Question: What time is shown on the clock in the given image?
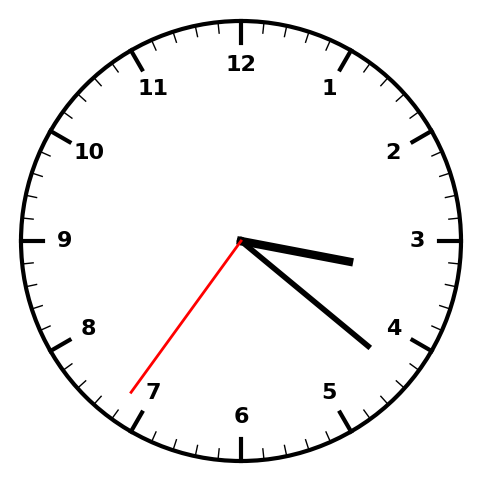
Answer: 03:21:36